Question: I'm using a for horizontal navigation, and thanks to the question: <URL> selector.
In my code, I'm defining a background-image for the '<li>' tags, but once I added the 'li + li' code, the separators appeared, but the backgrounds on all 'li' tags after the first have disappeared. If I remove the '#nav-items li+li' code, the backgrounds on all items restore (but I have no separators, obviously)
(screenshot)

My code looks like this:
'''
<ul id="nav-items">
<li class="nav-item"><a href="#" title="Home">Home</a></li>
<li class="nav-item"><a href="#" title="About Us">About Us</a></li>
etc...
</ul>
'''
and my css:
'''
#nav-items {
list-style-type: none;
}
.nav-item {
display: list-item;
float:left;
width: 150px;
height: 39px;
background: url('../images/top-nav-bg.png');
background-repeat: repeat-x;
padding: 9px 20px;
color: #fff;
font-family: 'Oxygen', sans-serif;
letter-spacing: 1px;
font-weight: 300;
}
#nav-items li+li {
background:url('../images/top-nav-separator.png') no-repeat top left;
}
'''
What am I doing wrong?
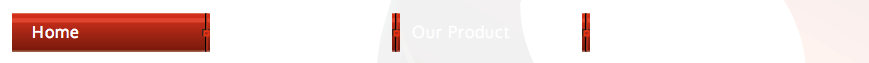
Answer: '''
#nav-items li+li:before{
background:url('../images/top-nav-separator.png') no-repeat top left;
content:"";
position:absolute;
left:0;
top:0;
display:block;
width:3px /* your image width */
height:57px /* your image height */
}
'''